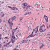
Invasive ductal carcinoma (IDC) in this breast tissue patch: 1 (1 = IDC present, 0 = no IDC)